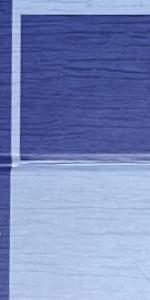
Label: Empty